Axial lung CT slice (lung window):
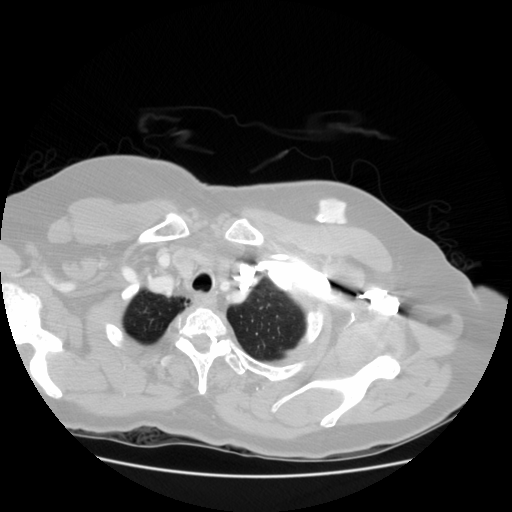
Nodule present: no